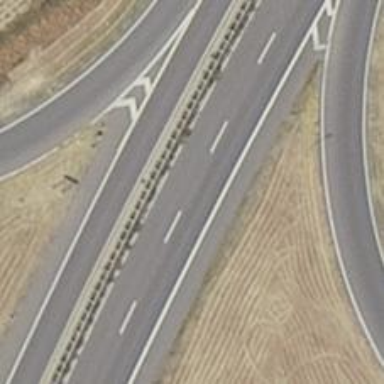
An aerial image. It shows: Asphalt motorway of trunk classification.